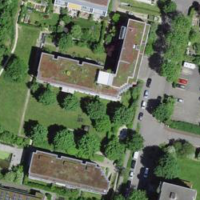
EUNIS habitat code: 55
Species observed at this site:
Calliteara pudibunda
Papilio machaon
Zoropsis spinimana